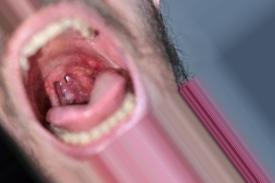
Condition: Mouth Ulcer